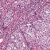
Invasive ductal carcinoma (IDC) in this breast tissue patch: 1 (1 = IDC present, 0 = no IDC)